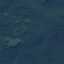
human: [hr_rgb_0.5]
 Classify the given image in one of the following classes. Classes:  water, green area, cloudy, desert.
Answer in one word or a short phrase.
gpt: green area